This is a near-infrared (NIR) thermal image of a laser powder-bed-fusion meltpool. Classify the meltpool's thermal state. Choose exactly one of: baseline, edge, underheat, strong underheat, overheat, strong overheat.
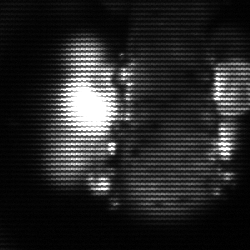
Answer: strong underheat